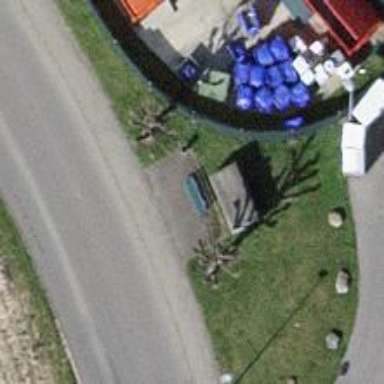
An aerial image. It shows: Minor distribution power substation with street cabinet.